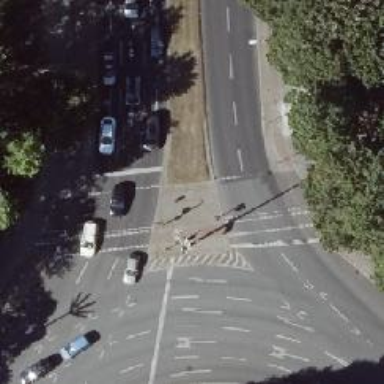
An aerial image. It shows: Cycleway around traffic island.